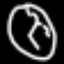
Label: clock